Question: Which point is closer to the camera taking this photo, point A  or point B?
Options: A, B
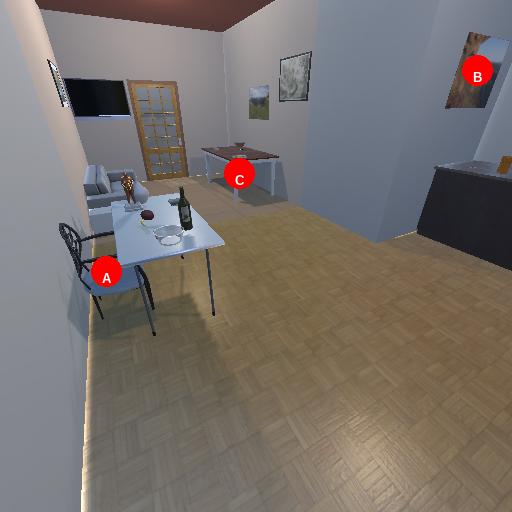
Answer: A